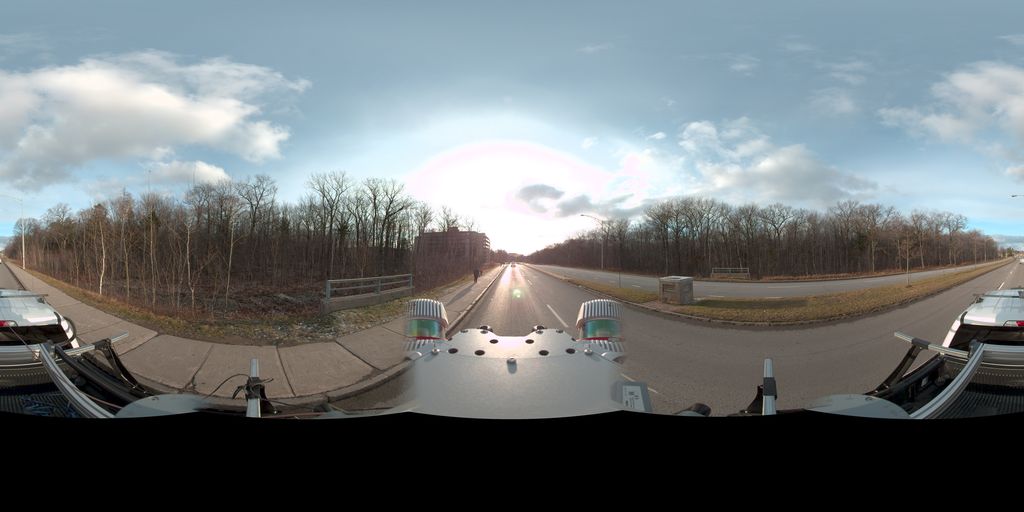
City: quebec_city